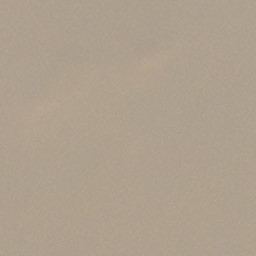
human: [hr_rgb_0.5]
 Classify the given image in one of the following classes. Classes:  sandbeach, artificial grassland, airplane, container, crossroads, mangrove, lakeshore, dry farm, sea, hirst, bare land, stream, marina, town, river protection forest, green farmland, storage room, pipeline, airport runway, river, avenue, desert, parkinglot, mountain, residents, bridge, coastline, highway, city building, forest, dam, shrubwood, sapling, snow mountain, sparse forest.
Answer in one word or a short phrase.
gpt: desert